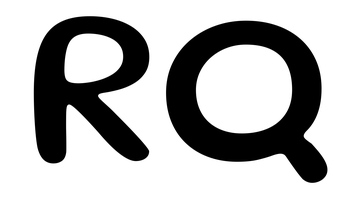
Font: Gluten_Regular